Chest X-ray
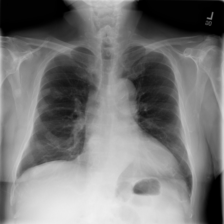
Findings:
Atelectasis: positive
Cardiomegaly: negative
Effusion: negative
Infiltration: negative
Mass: negative
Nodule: negative
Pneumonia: negative
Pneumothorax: negative
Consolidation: negative
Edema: negative
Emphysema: negative
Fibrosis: negative
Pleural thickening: negative
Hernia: negative